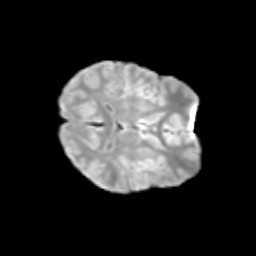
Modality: T2w
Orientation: axial
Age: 12
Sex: male
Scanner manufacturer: siemens
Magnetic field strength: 3 T
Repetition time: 3.8 s
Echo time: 0.07 s